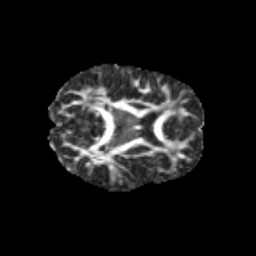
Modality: FA
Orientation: axial
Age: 9
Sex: male
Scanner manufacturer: siemens
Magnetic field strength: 3 T
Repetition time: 3.8 s
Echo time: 0.07 s